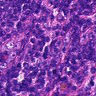
Metastatic tissue present: no